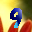
Label: 9